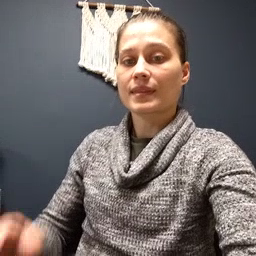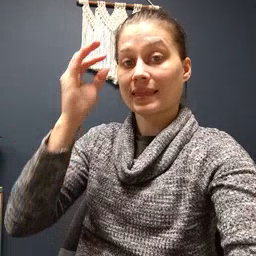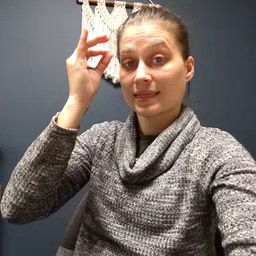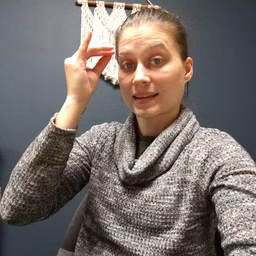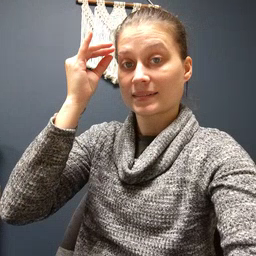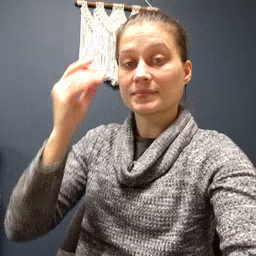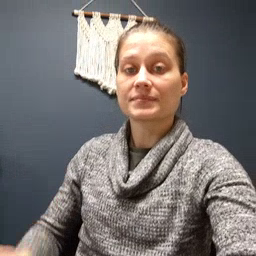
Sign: think